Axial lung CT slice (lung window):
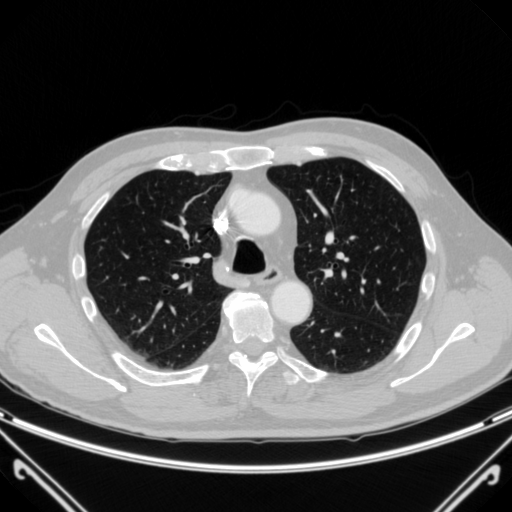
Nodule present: no